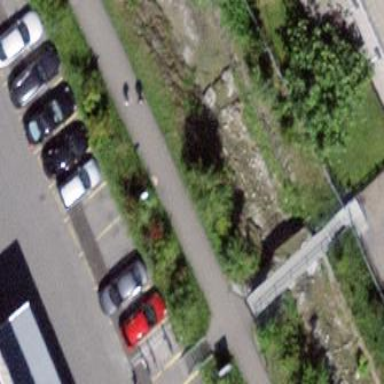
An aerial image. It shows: Bridge.